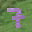
Label: 7